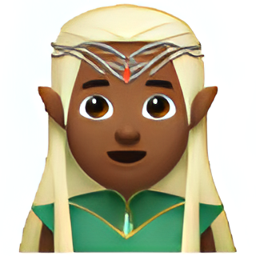
Name: man elf medium dark skin tone
Emoji: 🧝🏾‍♂️
Group: People & Body
Sub-group: person-fantasy